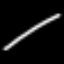
Label: line